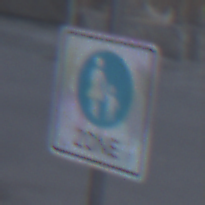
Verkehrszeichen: BeginnFussgaengerzone
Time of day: SunriseSunset
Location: Outdoor (Urban)
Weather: PartlyCloudy
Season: NotSpecified
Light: Natural